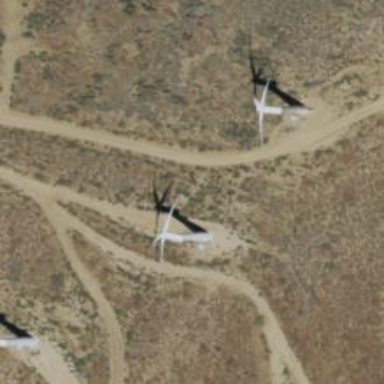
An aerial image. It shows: Wind power generator employing wind turbines.